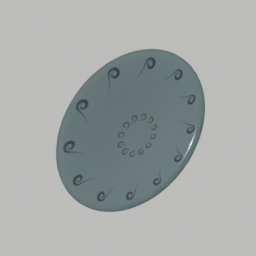
Label: tools